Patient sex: F
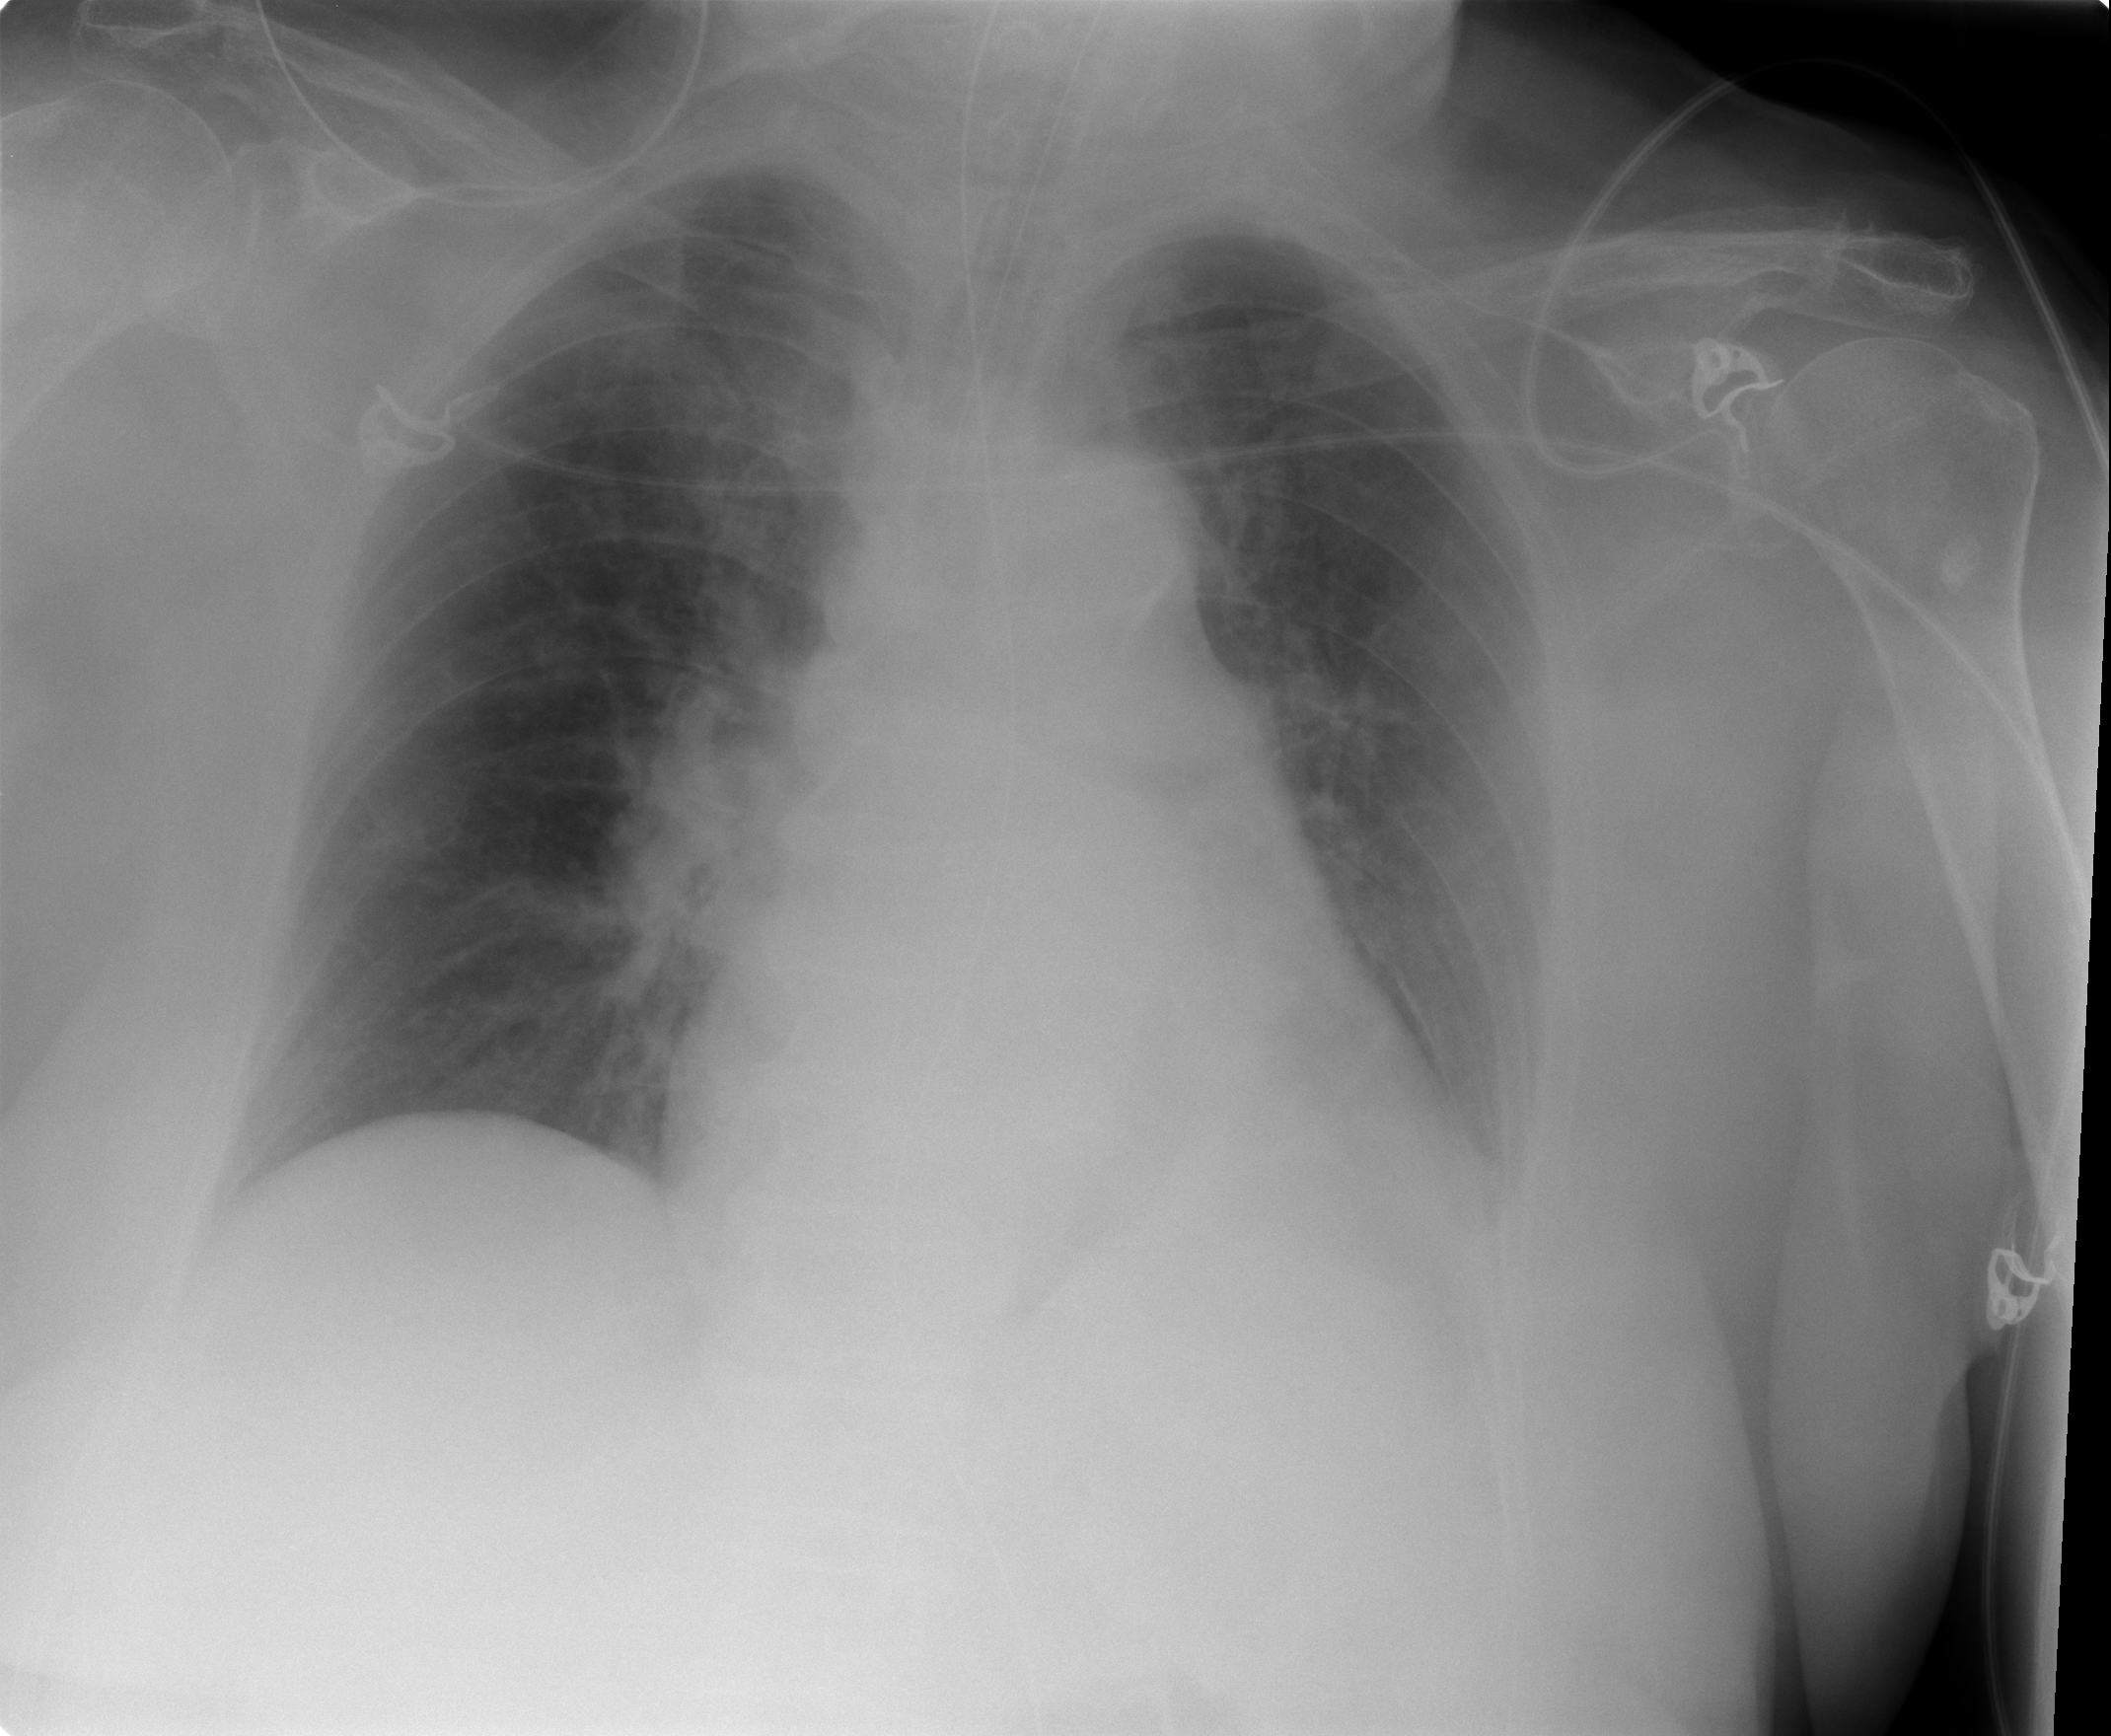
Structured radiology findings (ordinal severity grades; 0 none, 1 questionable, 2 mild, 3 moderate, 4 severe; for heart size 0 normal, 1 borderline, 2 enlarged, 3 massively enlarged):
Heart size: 2
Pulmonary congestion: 2
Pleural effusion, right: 0
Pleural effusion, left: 1
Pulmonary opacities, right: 1
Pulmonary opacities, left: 1
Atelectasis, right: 0
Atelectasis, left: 2